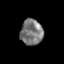
Tissue: skin
Cell type: Epithelial cells
Senescence score: 0.2378
Nuclear area (px): 565
Mean DAPI intensity: 121.388